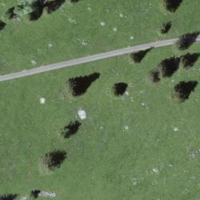
EUNIS habitat code: 23
Species observed at this site:
Cardamine pratensis
Anthyllis vulneraria